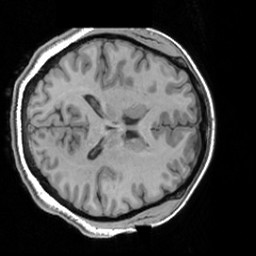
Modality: T1w
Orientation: axial
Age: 20
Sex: female
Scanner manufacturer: siemens
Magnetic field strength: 3 T
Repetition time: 1.63 s
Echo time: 0.00311 s